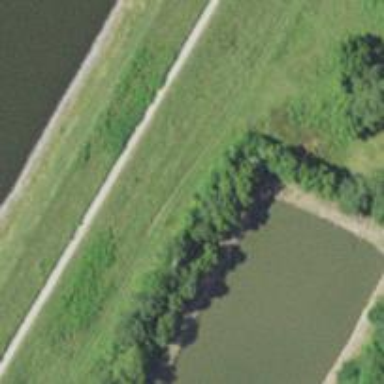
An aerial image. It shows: Dam across waterway.